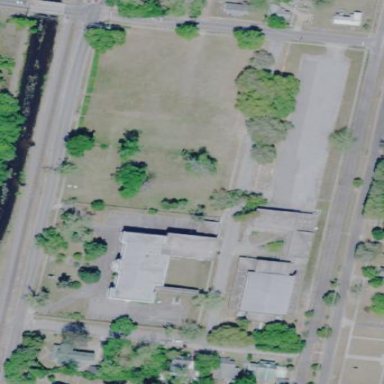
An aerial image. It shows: School.